Interaction volume radius: 5 \u00c5
Interaction volume height: 20 \u00c5
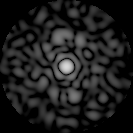
Disorder parameter: 0.8283